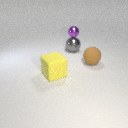
large gray metal sphere below small purple metal sphere